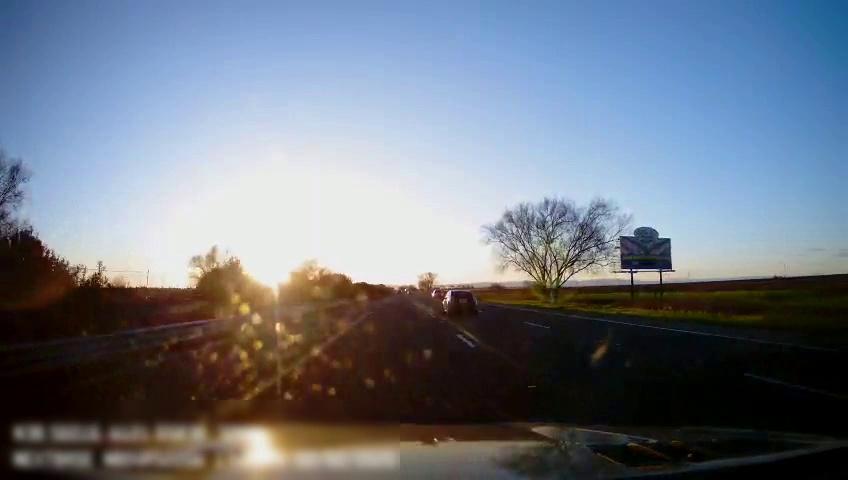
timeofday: Day
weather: Sunny
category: Drivable Space
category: Vehicles | Car
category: Vehicles | SUV
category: Lanes | Alternate Lane
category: Lanes | Current Lane
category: Lanes | Current Lane
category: Lanes | Alternate Lane
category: Traffic | Signs